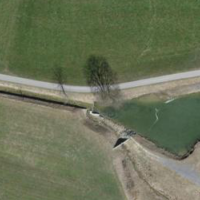
EUNIS habitat code: 52
Species observed at this site:
Vanessa cardui